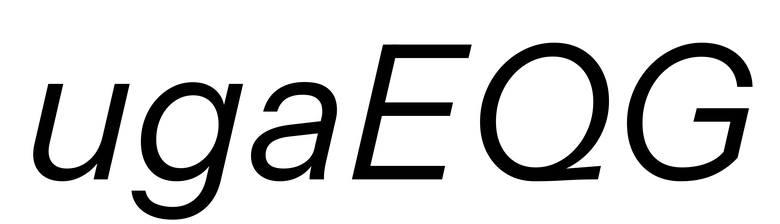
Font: InstrumentSans-Italic_Italic